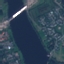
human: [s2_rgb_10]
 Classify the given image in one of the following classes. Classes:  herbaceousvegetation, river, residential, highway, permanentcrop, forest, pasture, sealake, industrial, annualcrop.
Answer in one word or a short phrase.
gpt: River